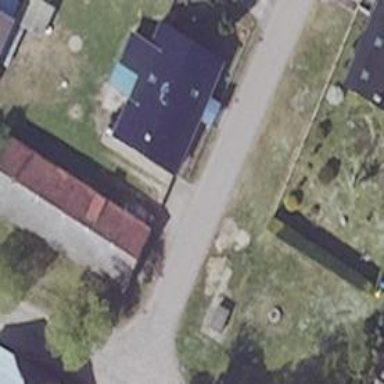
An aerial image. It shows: Gray building with gabled roof.